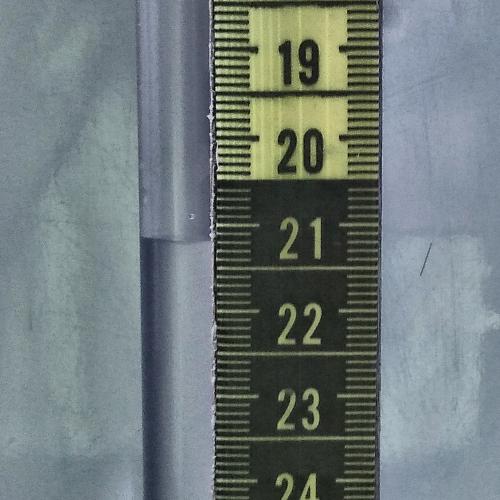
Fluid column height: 21.2 cm